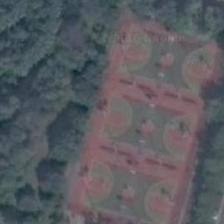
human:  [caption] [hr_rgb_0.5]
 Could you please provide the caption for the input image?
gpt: many green trees are around three basketball fields .

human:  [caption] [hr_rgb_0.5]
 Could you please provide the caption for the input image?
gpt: three basketball fields locate in the center of a forest .

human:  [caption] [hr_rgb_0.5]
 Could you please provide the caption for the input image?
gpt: three playgrounds are surround by many green plants .

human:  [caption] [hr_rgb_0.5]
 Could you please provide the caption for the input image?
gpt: three basketball courts here make up this rectangle .

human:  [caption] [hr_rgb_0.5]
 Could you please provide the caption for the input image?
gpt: three basketball fields are surrounded by many green trees .